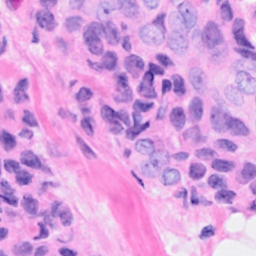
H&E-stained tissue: Breast